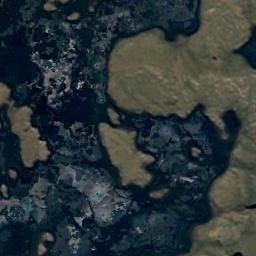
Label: wetland